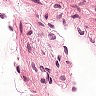
Metastatic tissue present: no